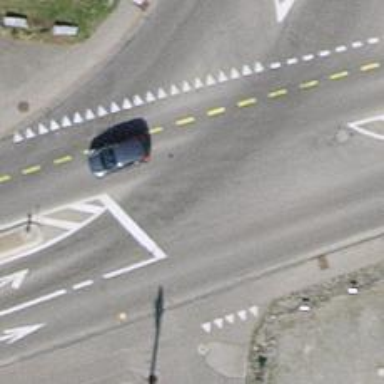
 featuring designated cycle lane on the left."